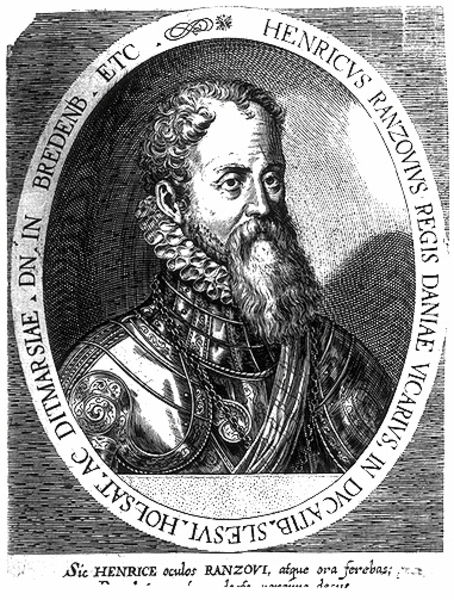
Titel: Bildnis des Grafen Heinrich von Rantzau
Künstler: Dominicus Custos
Institution: (Seriendruck)
Schlagwörter: gemälde, mann, schatten, weiß, grau, hell, licht, mund, nase, ohr, profil, schmuck, schwarz, skizze, stirn, zeichnung, blick, bart, augen, falten, kragen, mensch, rahmen, vollbart, bild, bildnis, halskrause, portrait, porträt, auge, haare, reich, adel, blatt, england, locken, ohren, renaissance, schultern, oval, rund, rundbild, schärpe, schrift, ansicht, italien, kette, grafik, graphik, beleuchtung, könig, inschrift, büste, panzer, buch, medaillon, druck, druckgraphik, schraffur, schwarz weiß, radierung, stich, titel, text, ketten, soldat, strich, strin, orden, scherpe, krause, ritter, rüstung, kotrast, buchdruck, untertitel, harnisch, detailrealismus, feldherr, adliger, kupferstich, sir, details, münze, latein, lateinisch, strichzeichnung, regent, heinrich, umschrift, dänemark, brustporträt, henricus, schulterpanzer, müntze, sir henrice, ranzovi, dänischer könig, ranzovius, henrice, vicarius, rantzau